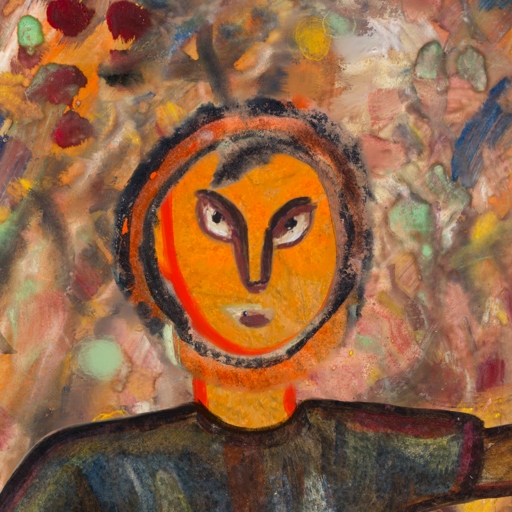
Background: Mother_And_Son_Mother, Head And Neck Front: Sisters, Face Front: After_Raid, Bust: Mosgoul, Hair Front: Childish, Head Accessory: Blank, Second Necklace: Blank, Necklace: Blank, Baby: Blank